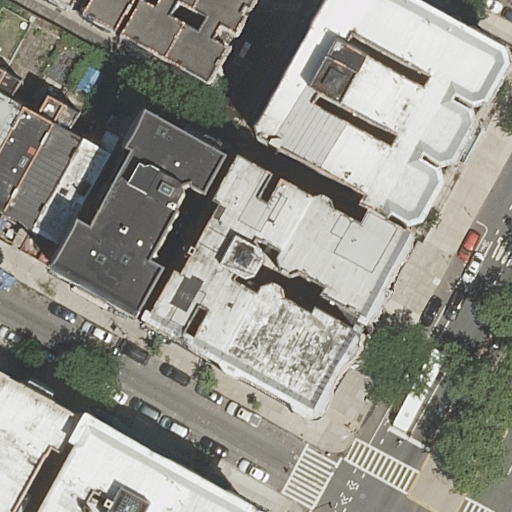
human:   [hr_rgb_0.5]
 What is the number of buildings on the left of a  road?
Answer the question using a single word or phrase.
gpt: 13

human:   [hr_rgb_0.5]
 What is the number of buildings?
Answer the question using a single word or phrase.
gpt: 14

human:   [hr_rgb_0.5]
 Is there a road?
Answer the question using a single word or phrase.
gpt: yes

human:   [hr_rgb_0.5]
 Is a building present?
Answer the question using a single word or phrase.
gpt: yes

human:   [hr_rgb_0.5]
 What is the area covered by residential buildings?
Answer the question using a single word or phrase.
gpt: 4719m2

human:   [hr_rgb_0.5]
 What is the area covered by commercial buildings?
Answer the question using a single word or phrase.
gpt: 0m2

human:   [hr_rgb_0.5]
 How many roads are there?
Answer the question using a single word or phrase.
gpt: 3

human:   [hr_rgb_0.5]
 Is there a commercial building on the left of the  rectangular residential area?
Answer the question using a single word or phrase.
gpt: no

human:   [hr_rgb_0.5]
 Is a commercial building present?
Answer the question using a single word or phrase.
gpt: no

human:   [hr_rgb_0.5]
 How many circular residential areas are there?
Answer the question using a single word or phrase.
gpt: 0

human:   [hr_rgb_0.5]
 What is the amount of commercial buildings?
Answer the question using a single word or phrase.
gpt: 0

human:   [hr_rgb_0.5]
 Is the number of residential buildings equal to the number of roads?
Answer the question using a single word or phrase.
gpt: no

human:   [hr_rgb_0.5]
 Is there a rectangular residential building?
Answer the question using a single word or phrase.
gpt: yes

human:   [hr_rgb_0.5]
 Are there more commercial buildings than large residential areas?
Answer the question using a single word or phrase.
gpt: no

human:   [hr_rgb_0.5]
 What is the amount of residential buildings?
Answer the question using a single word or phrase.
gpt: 14

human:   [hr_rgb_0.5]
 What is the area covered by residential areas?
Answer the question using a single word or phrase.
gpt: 4273m2

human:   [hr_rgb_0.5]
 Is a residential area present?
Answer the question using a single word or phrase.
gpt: yes

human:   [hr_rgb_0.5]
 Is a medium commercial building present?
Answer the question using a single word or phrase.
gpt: no

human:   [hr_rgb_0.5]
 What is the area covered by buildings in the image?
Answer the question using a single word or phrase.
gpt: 4719m2

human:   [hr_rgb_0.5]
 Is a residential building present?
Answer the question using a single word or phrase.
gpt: yes

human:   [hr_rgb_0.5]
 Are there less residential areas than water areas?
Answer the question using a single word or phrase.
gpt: no

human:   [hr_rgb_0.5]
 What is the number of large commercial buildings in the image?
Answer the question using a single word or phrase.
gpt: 0

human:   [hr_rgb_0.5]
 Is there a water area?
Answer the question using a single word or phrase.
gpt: no

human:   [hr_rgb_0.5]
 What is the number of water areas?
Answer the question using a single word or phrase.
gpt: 0

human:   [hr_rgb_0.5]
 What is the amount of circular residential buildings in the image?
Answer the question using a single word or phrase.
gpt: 0

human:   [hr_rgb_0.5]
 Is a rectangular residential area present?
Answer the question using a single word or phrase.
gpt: yes

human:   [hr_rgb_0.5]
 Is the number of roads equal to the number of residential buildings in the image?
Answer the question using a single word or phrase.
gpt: no

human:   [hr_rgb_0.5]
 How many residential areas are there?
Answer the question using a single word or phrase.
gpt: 1

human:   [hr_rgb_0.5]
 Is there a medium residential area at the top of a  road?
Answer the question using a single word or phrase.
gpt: no

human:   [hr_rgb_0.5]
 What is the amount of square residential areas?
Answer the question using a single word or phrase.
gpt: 0

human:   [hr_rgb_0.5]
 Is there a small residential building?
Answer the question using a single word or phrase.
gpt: yes

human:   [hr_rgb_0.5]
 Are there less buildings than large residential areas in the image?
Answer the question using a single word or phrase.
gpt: no

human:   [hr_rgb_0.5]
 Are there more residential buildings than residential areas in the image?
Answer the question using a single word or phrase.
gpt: yes

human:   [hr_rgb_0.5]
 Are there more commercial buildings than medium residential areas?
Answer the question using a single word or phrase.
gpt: no

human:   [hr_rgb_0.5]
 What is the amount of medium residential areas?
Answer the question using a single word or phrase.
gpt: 0

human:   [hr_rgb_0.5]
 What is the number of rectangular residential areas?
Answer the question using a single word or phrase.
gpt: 1

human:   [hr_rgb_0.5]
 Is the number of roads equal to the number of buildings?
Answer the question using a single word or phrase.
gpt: no

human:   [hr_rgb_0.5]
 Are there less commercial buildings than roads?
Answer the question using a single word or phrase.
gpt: yes

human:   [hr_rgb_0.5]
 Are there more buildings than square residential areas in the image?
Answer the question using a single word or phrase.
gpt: yes

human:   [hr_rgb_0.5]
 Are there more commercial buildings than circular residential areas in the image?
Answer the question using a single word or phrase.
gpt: no

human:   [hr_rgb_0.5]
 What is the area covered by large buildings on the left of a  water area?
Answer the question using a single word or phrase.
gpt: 0m2

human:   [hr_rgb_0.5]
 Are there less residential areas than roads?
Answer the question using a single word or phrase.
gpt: yes

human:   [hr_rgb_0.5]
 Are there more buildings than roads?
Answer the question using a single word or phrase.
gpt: yes

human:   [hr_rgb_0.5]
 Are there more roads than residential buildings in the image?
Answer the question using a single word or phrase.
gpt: no

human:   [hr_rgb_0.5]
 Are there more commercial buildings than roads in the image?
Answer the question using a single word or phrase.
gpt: no

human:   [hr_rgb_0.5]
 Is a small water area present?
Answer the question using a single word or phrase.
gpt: no

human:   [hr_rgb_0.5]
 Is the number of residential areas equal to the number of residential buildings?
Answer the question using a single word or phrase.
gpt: no

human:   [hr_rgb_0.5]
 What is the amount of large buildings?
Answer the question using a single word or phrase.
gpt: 4

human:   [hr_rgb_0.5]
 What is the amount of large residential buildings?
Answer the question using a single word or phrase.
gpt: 4

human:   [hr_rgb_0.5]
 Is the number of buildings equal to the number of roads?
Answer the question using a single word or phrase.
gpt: no

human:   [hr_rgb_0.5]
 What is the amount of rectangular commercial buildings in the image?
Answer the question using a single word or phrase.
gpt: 0

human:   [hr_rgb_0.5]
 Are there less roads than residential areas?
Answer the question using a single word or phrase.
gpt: no

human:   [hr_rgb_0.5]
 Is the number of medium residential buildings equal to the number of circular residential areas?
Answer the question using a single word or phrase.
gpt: no

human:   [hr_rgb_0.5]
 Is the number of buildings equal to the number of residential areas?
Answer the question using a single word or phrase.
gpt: no

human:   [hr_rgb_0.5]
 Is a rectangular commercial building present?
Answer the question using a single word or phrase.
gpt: no

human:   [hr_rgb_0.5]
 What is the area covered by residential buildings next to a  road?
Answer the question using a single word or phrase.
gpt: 4719m2

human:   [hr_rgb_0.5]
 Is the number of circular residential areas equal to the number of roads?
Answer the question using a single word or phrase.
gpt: no

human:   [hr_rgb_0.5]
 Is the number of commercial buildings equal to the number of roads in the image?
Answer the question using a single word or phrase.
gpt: no

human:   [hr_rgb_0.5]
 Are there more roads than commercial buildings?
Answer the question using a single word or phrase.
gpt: yes

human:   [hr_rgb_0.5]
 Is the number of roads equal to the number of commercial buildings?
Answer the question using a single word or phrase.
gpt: no

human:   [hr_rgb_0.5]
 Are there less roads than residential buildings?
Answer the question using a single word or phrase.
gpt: yes

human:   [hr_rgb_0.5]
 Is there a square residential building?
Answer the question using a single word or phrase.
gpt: no

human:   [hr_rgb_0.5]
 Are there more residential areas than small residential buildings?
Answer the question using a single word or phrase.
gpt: no

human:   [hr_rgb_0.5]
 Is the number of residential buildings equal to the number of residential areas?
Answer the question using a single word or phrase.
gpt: no